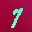
Label: 7